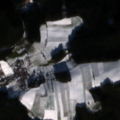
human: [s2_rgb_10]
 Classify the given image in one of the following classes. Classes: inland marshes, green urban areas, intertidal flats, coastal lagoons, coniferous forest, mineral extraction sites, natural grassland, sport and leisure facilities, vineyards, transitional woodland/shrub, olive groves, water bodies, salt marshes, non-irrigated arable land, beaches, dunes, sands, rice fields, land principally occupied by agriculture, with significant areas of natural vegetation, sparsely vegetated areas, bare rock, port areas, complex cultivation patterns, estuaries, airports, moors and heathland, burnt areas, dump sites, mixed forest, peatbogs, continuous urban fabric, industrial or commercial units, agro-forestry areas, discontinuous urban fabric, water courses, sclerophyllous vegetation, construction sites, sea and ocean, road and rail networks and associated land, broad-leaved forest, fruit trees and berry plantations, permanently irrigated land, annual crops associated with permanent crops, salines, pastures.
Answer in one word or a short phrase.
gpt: non-irrigated arable land, pastures, complex cultivation patterns, coniferous forest